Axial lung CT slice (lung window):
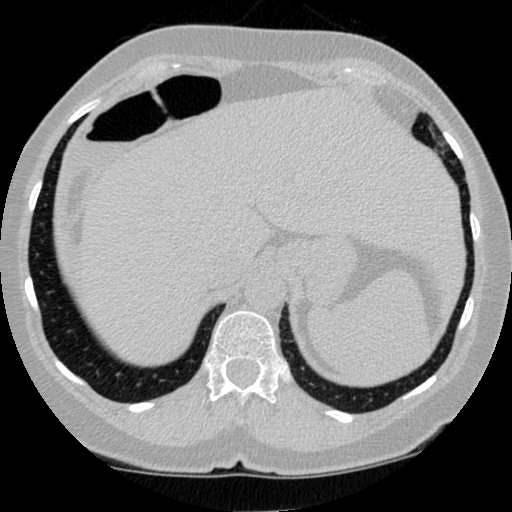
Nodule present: no